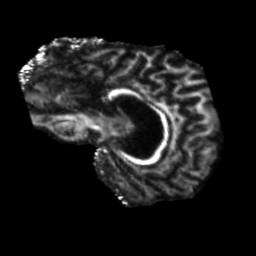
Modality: FA
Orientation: sagittal
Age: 31
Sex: female
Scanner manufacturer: siemens
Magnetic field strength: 3 T
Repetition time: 5.25 s
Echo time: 0.08 s